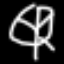
Label: leaf